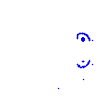
Particle: kaon